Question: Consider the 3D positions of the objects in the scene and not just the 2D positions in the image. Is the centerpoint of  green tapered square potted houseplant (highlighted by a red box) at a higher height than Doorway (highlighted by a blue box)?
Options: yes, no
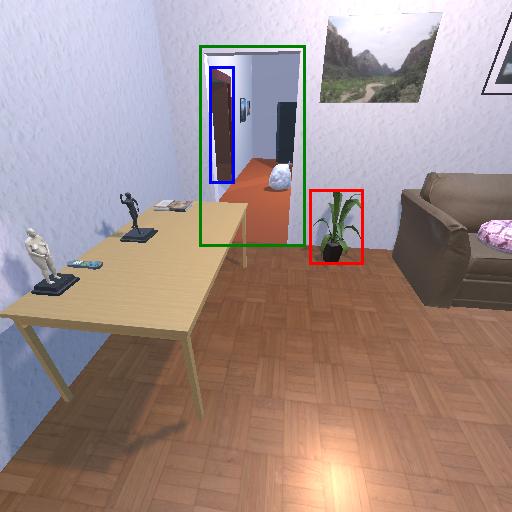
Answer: yes